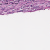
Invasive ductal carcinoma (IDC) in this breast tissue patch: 1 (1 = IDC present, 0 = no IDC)